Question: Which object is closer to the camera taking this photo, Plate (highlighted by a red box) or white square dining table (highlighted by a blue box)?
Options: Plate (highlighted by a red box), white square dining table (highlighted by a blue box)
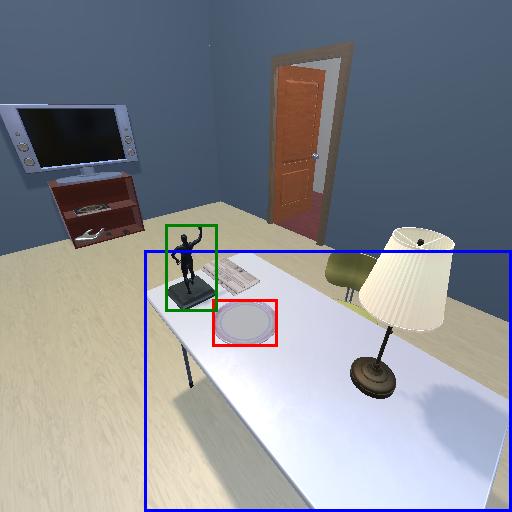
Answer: Plate (highlighted by a red box)